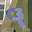
Label: 9